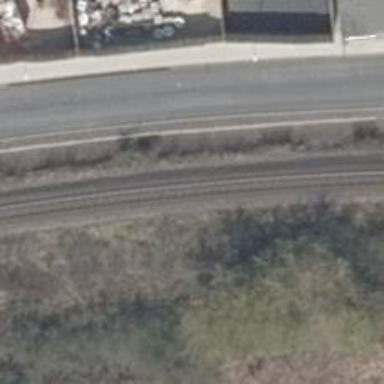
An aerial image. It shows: Railway signal.